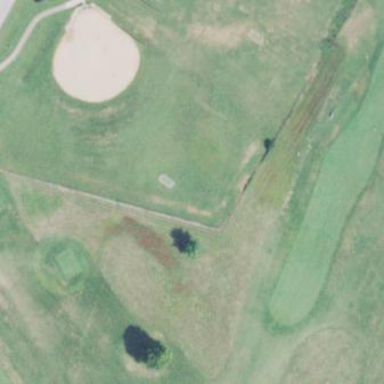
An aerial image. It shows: Area of rough grass used for golf.